Question: I have 'multiple images' that I want to upload but my question is I want to stop to upload more than 2MB file so how to check all selected files size not more than 2MB using map instead of for loop?
'''
console.log(this.state.files); // see screenshot
'''

'''
for (let i = 0; i < this.state.files.length; i++) {
if(this.state.files[i].size > <PHONE>){
console.log("files is ok");
}else{
console.log("files not allow to more then 2MB");
}
}
'''
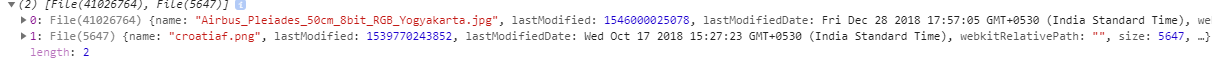
Answer: All files :
'''
this.state.files
'''
Files of size less than <PHONE>
'''
let smallSizeFiles = this.state.files.filter((file) => file.size < <PHONE> );
'''
Files of size equal or greater than <PHONE>
'''
let largeSizeFiles = this.state.files.filter((file) => file.size => <PHONE> );
'''